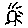
Label: sun